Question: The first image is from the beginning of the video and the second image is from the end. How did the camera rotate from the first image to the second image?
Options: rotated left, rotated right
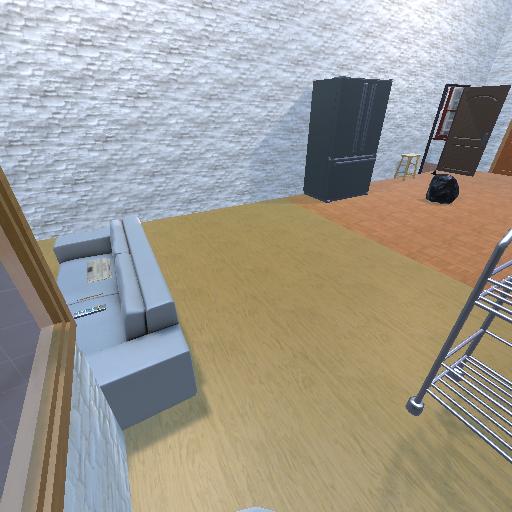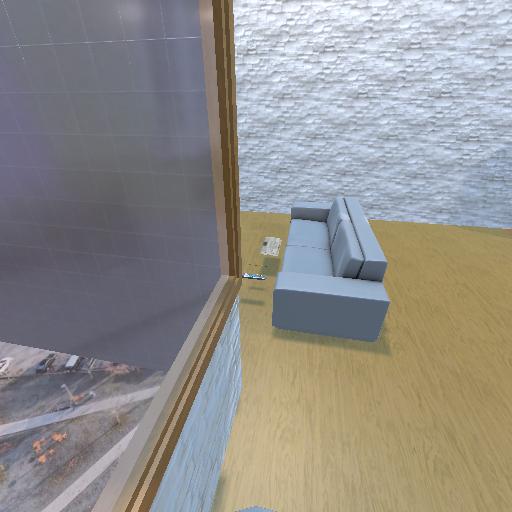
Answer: rotated left